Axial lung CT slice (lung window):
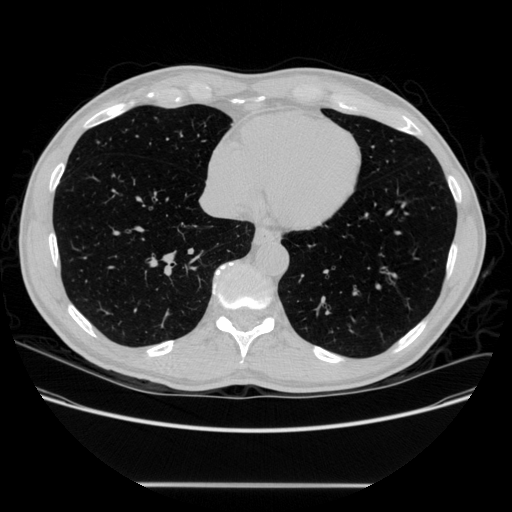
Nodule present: no